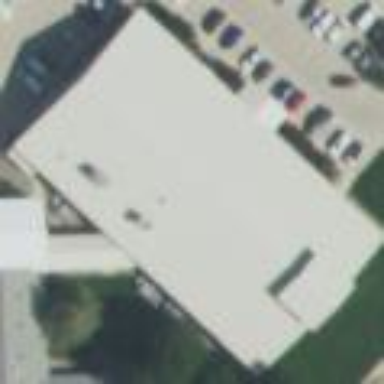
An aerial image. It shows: Commercial building.